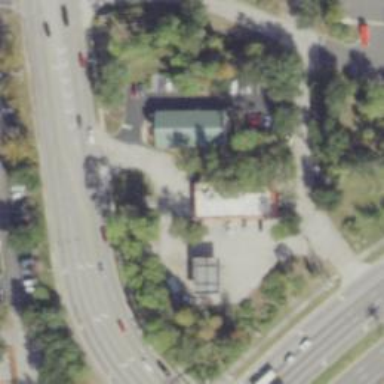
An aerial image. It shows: Convenience shop.